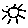
Label: sun